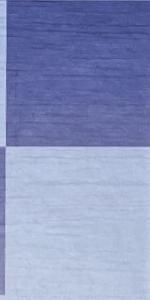
Label: Empty